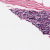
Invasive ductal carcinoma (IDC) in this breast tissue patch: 0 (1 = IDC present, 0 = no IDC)